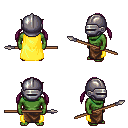
a pixel art fantasy rpg character, male body template, orc, green skin, yellow cape, robe skirt, pink twin-tailed hairstyle, metal helm, spear, four views (front, back, left, right), 2x2 character sprite sheet, small pixel art, hard edges, no anti-aliasing